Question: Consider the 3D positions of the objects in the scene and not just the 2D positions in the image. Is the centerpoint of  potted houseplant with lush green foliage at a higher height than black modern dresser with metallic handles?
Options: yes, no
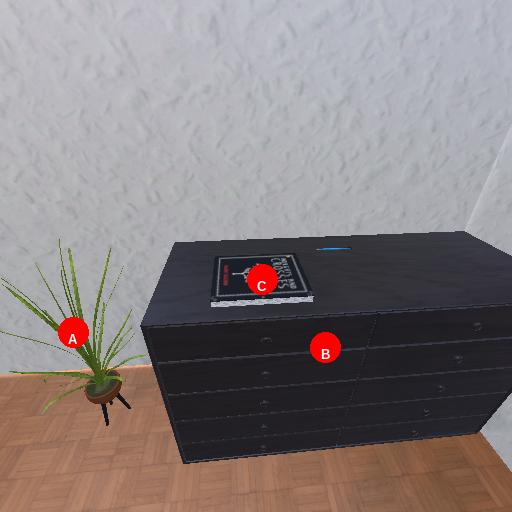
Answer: yes